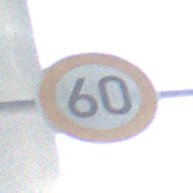
Verkehrszeichen: Geschwindigkeit60
Umgebung: Outdoor, Urban
Tageszeit: MorningAfternoon
Wetter: PartlyCloudy
Licht: Natural
Jahreszeit: NotSpecified
Kontrast: HighContrast